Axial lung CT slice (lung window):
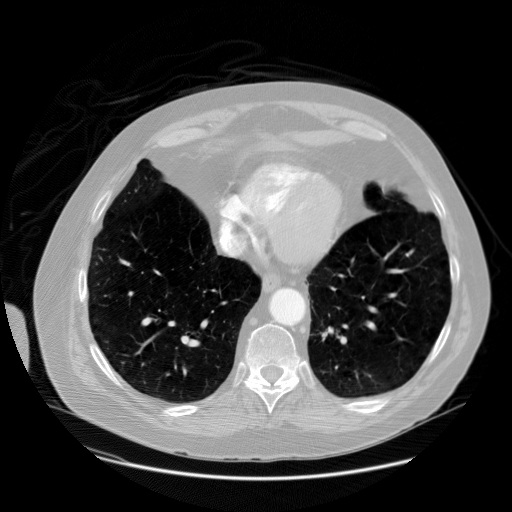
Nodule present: no